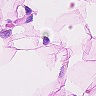
Metastatic tissue present: no